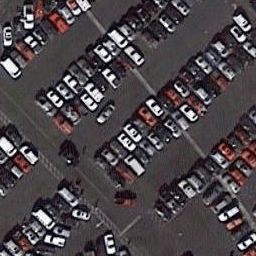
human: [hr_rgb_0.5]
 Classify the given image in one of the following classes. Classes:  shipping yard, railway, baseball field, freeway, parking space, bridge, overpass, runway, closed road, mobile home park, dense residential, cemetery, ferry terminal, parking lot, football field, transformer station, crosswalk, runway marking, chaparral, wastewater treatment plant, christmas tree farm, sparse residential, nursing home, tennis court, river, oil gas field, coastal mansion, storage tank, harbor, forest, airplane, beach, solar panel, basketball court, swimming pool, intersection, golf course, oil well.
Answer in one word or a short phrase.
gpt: parking lot